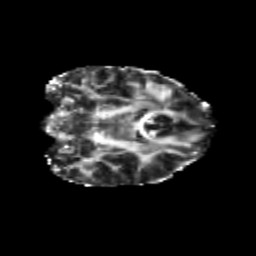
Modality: FA
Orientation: coronal
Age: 20
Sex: female
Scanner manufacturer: siemens
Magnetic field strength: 3 T
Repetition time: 3.5 s
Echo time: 0.104 s